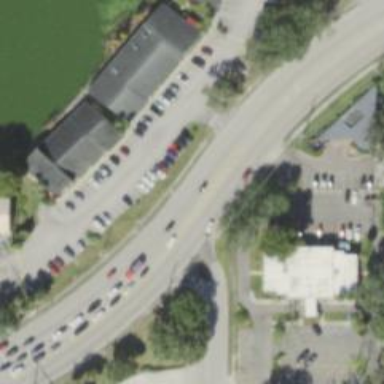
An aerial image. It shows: Secondary link road with asphalt surface.